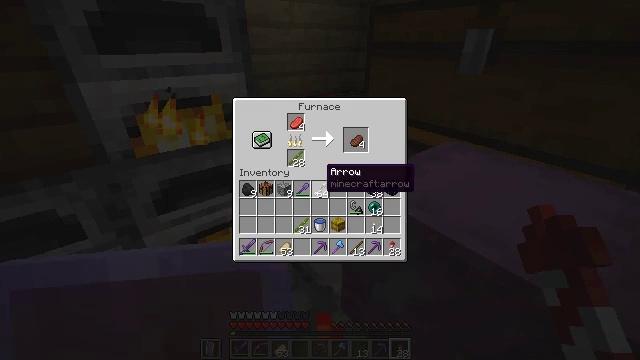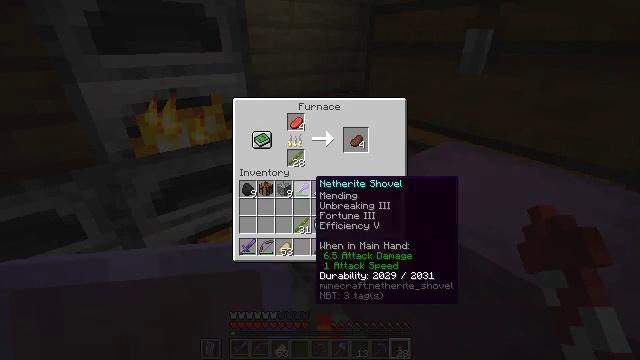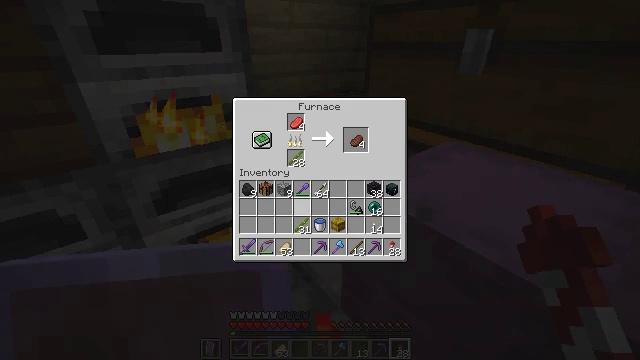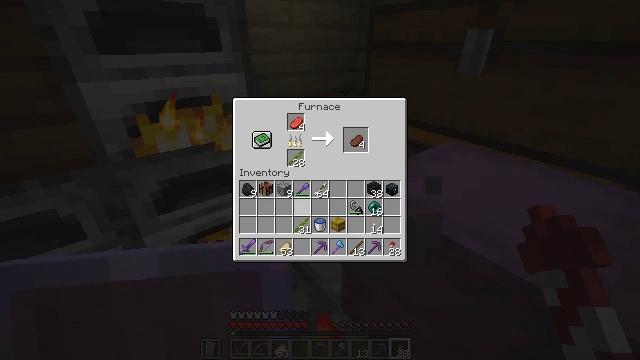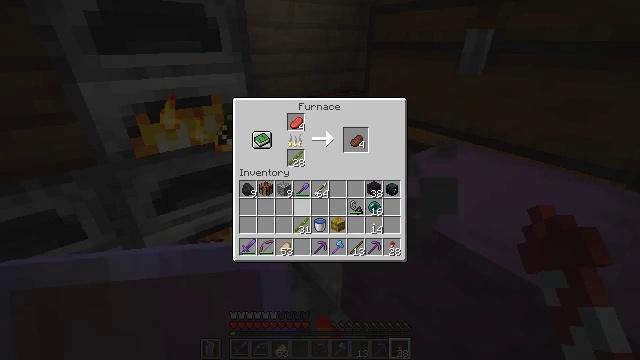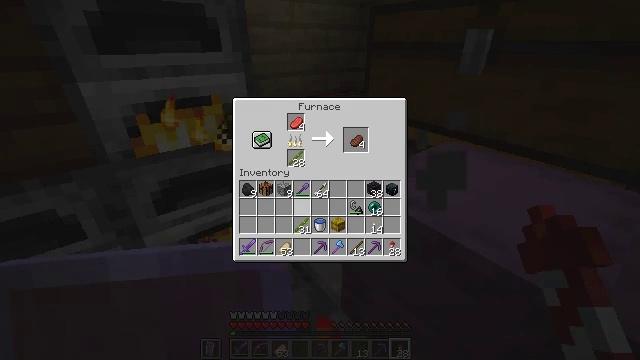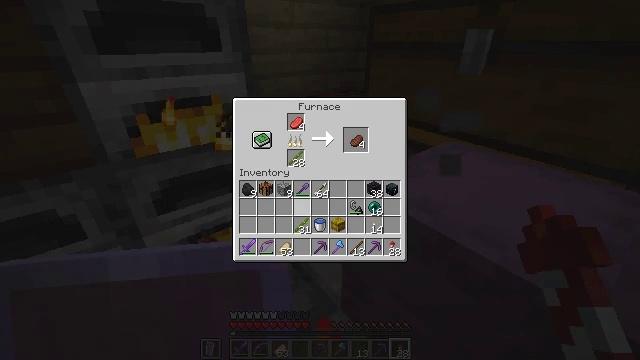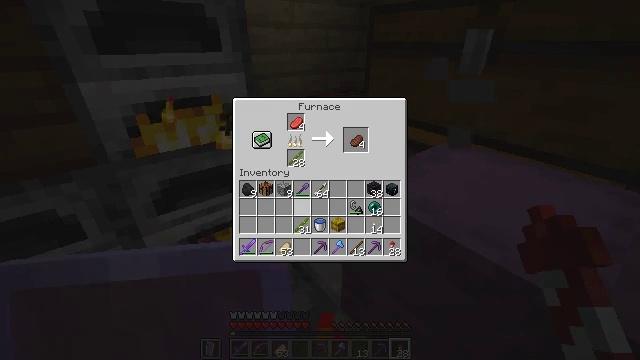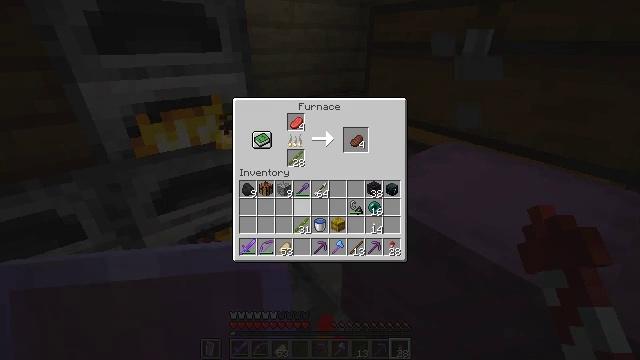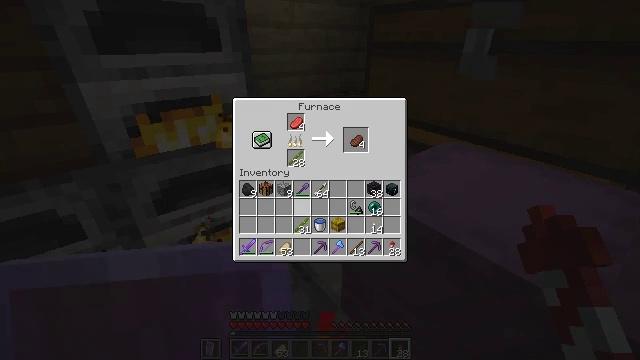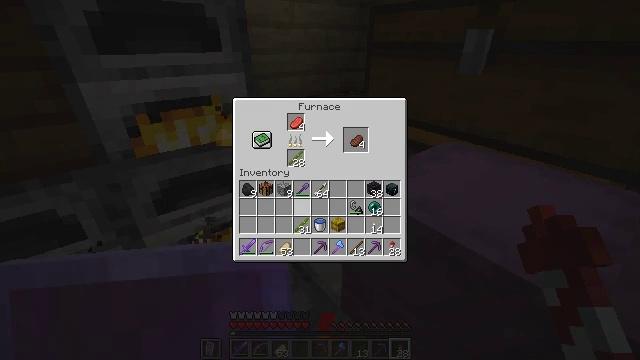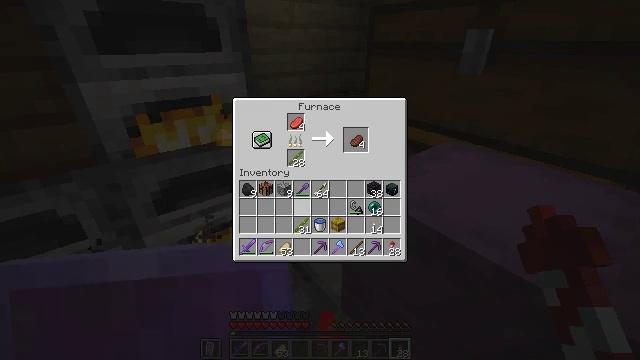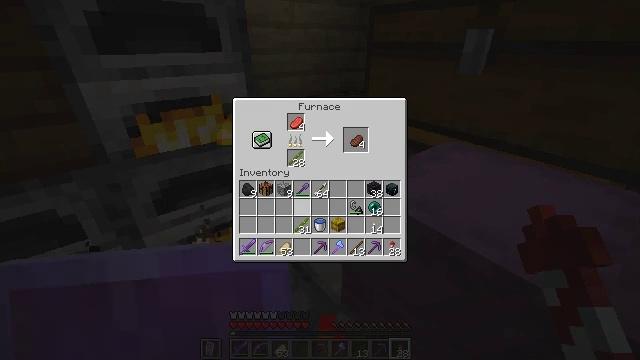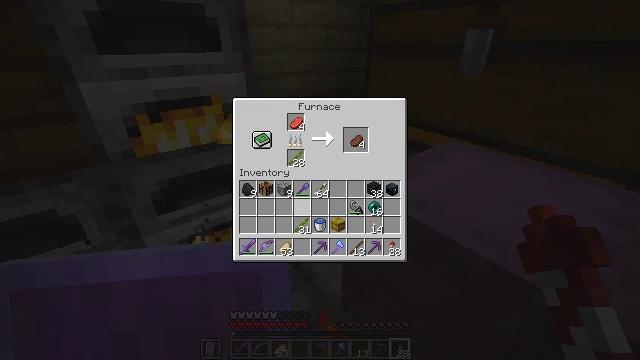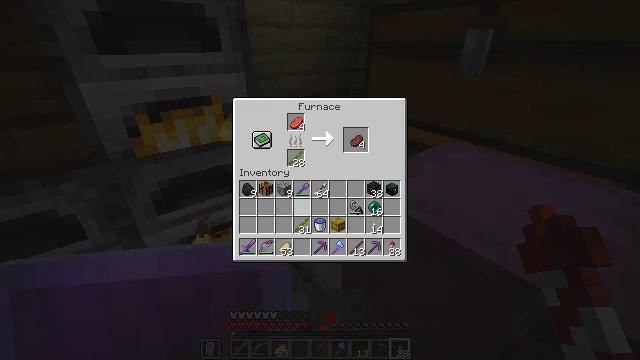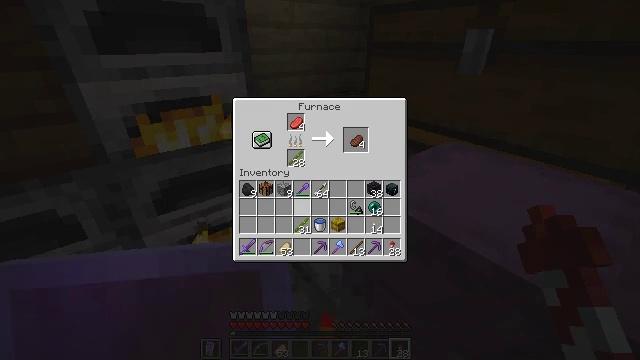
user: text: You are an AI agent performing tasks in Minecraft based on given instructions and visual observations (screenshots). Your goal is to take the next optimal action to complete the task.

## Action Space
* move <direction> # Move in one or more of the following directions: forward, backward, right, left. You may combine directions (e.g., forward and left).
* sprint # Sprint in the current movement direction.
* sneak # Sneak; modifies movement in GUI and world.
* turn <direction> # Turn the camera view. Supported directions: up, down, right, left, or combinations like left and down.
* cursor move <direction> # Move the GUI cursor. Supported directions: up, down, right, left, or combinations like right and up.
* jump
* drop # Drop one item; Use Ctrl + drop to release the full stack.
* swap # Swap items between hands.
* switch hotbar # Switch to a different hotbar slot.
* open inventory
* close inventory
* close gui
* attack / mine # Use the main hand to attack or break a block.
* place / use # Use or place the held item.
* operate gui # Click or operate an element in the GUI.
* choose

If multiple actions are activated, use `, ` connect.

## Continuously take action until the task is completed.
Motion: motion action
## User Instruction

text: Retrieve the white shulker box by mining it.
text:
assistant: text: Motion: turn left and down
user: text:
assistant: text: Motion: turn left and down
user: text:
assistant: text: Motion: no_op
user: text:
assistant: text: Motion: sneak
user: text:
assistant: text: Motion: sneak
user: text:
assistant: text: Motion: sneak
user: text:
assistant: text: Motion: sneak
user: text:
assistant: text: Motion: sneak
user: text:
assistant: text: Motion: sneak
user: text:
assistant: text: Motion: sneak
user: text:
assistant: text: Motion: sneak
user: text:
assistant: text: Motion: sneak, attack / mine
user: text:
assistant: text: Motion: sneak, attack / mine
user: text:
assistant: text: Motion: sneak, attack / mine
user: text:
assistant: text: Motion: sneak, attack / mine
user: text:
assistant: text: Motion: sneak
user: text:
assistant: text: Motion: sneak
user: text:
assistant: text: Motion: sneak
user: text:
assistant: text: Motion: sneak
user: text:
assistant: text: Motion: sneak
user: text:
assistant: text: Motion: sneak
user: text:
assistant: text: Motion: sneak
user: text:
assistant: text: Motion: sneak
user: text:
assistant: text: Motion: sneak
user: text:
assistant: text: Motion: sneak
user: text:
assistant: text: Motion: sneak
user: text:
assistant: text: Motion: sneak
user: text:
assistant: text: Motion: sneak
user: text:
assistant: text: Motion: sneak
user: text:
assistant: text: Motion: sneak